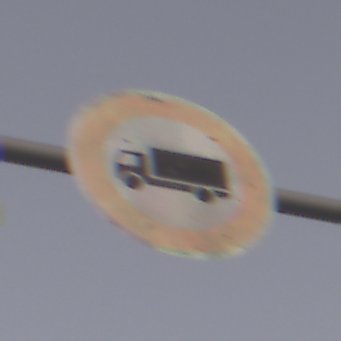
Verkehrszeichen: VerbotFuerKraftfahrzeugeUeberDreiKommaFuenfTonnen
Umgebung: Outdoor, Nature
Tageszeit: SunriseSunset
Wetter: Clear
Licht: Natural
Jahreszeit: NotSpecified
Kontrast: LowContrast